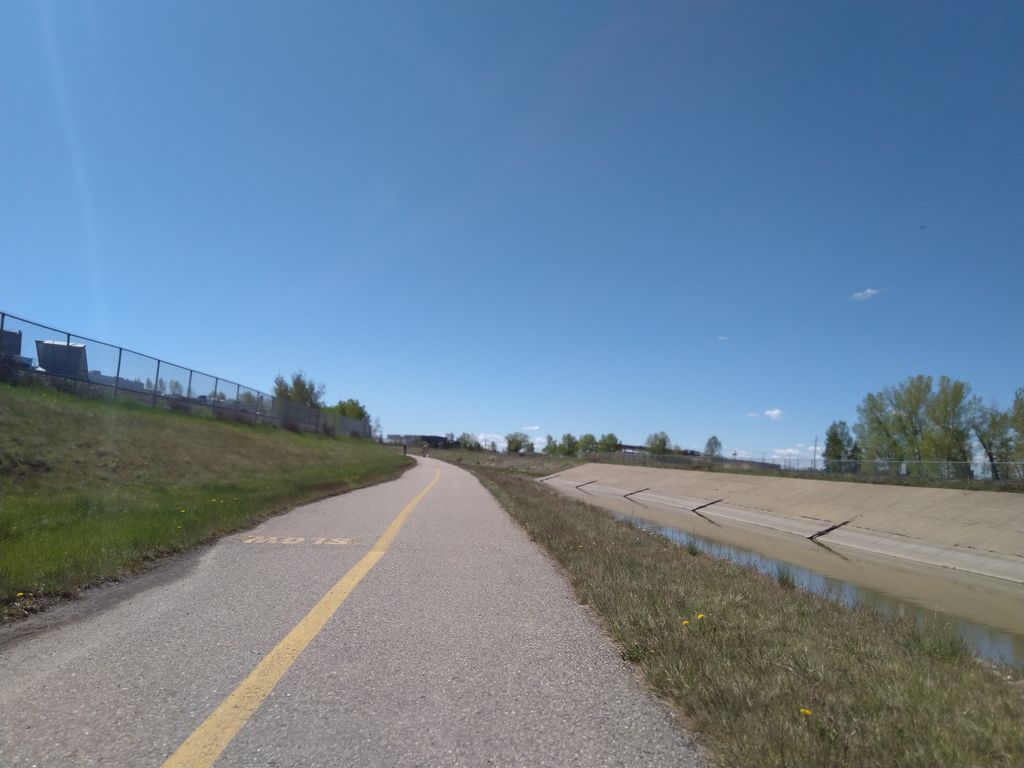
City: calgary